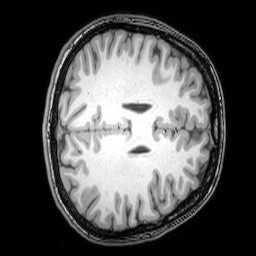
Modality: T1w
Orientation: axial
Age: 22
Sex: female
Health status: healthy
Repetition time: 0.081 s
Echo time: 0.037 s